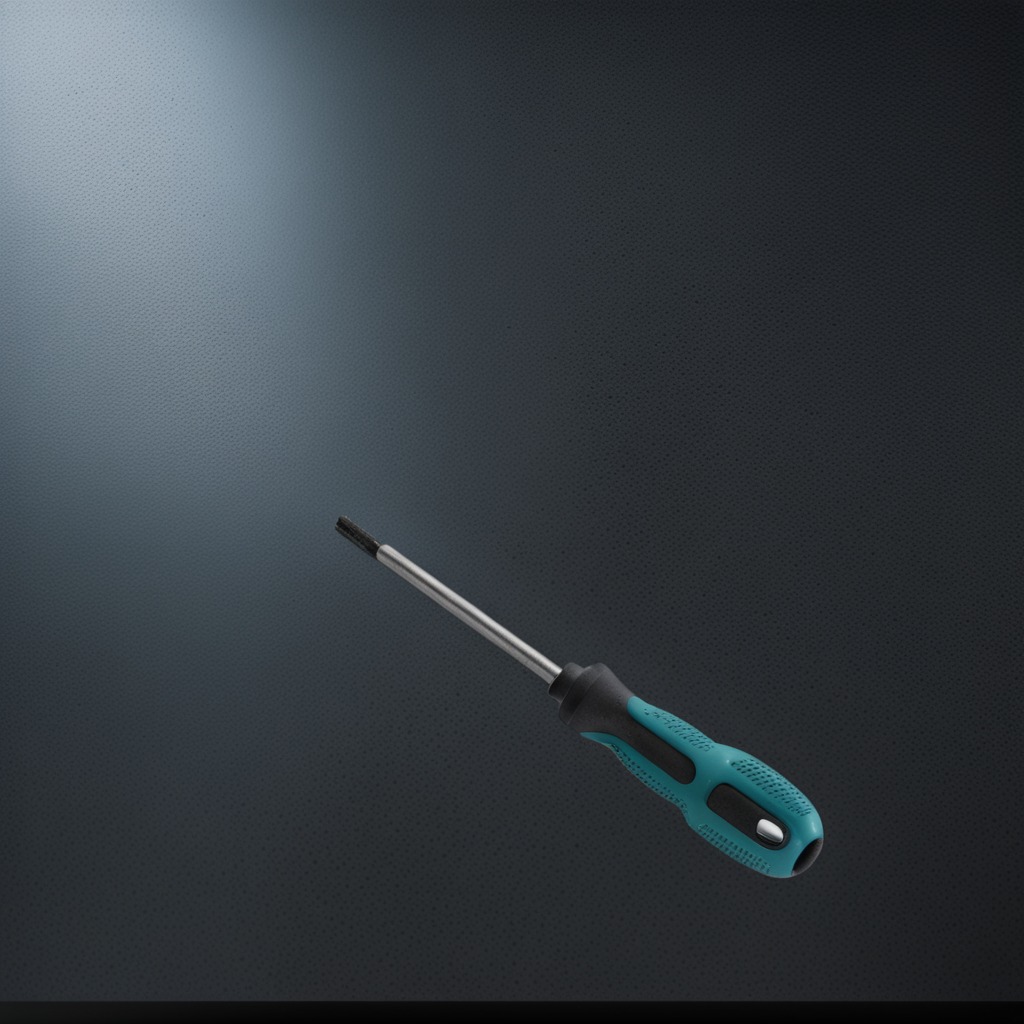
A screwdriver lying on a clean granite table inside a workshop at night dim ambient light soft shadows worn but